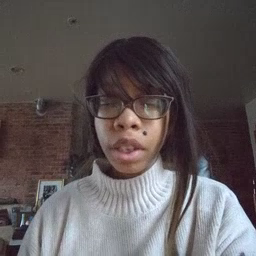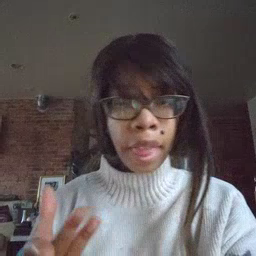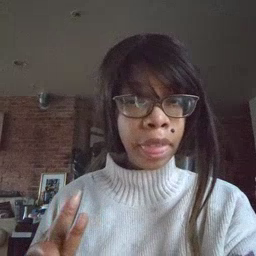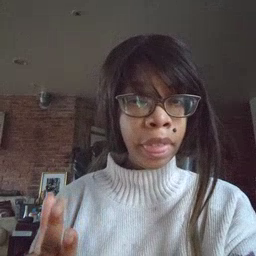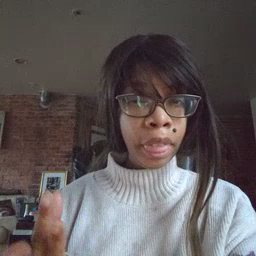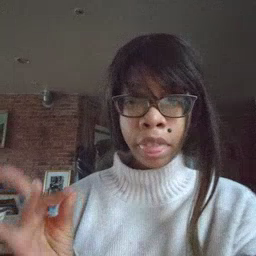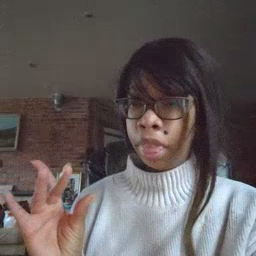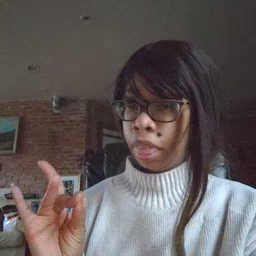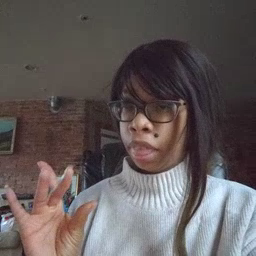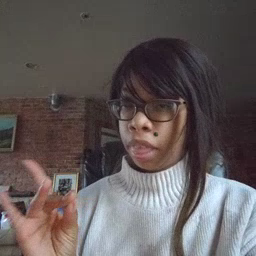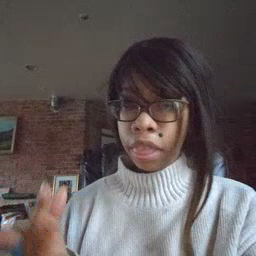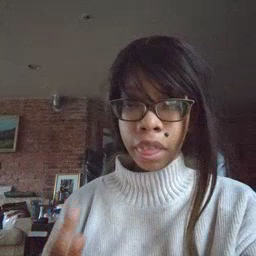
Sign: sticky